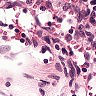
Metastatic tissue present: no